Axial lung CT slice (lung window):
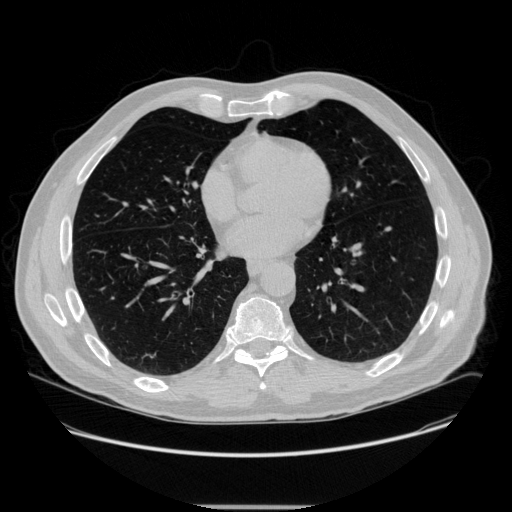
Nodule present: no